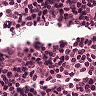
Metastatic tissue present: no